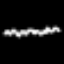
Label: squiggle